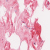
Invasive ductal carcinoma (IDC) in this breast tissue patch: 0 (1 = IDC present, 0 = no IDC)